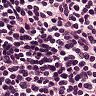
Metastatic tissue present: no